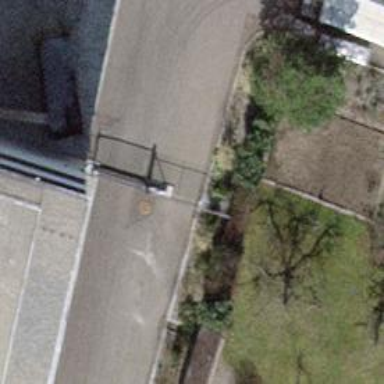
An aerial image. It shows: Gate.